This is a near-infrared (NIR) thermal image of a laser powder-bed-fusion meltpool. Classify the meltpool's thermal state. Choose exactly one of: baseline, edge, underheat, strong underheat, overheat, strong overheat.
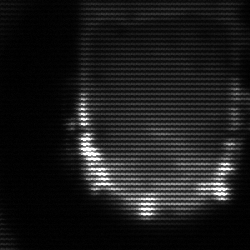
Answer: baseline